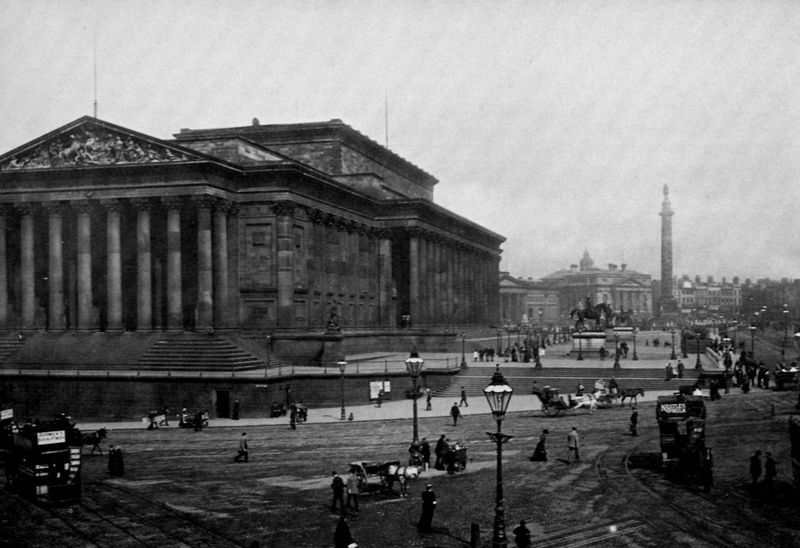
Titel: Lime Street und St. George's Hall, Liverpool
Künstler: Francis Frith
Schlagwörter: dunkel, himmel, weiß, frauen, menschen, stadt, hell, lampen, laterne, laternen, männer, paris, schwarz, strasse, säule, säulen, gebäude, gras, schnee, wiese, leute, alt, architektur, bild, häuser, kirche, wege, klassizismus, personen, oper, theater, kinder, pferd, pferde, reiter, turm, statue, fassade, giebel, droschke, kutsche, kutschen, platz, figuren, treppe, treppen, stufen, bronze, foto, fotografie, photographie, straßen, berlin, antike, münchen, palast, denkmal, schwarz-weiß, volk, kiosk, pantheon, rom, portikus, antik, griechisch, bahn, obelisk, pferdekutschen, straßenlaterne, tempel, museum, london, schatzkammer, fotographie, römisch, standbild, klassisch, monument, reiterstandbild, max, straßenlaternen, tempelfront, reichstag, attika, straßenbahn, tram, reiterdenkmal, pferdewagen, vorplatz, nationaltheater, max-joseph-platz, propyläen, tempelmotiv, siegessäule, droschken, residenztheater, bus, säulenfront, photo, triumphsäule, historismus, klassizistischer bau, straßem, tömisch, kutschen reiter, xix, reiterfiguren, glyptotek, place victoire